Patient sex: M
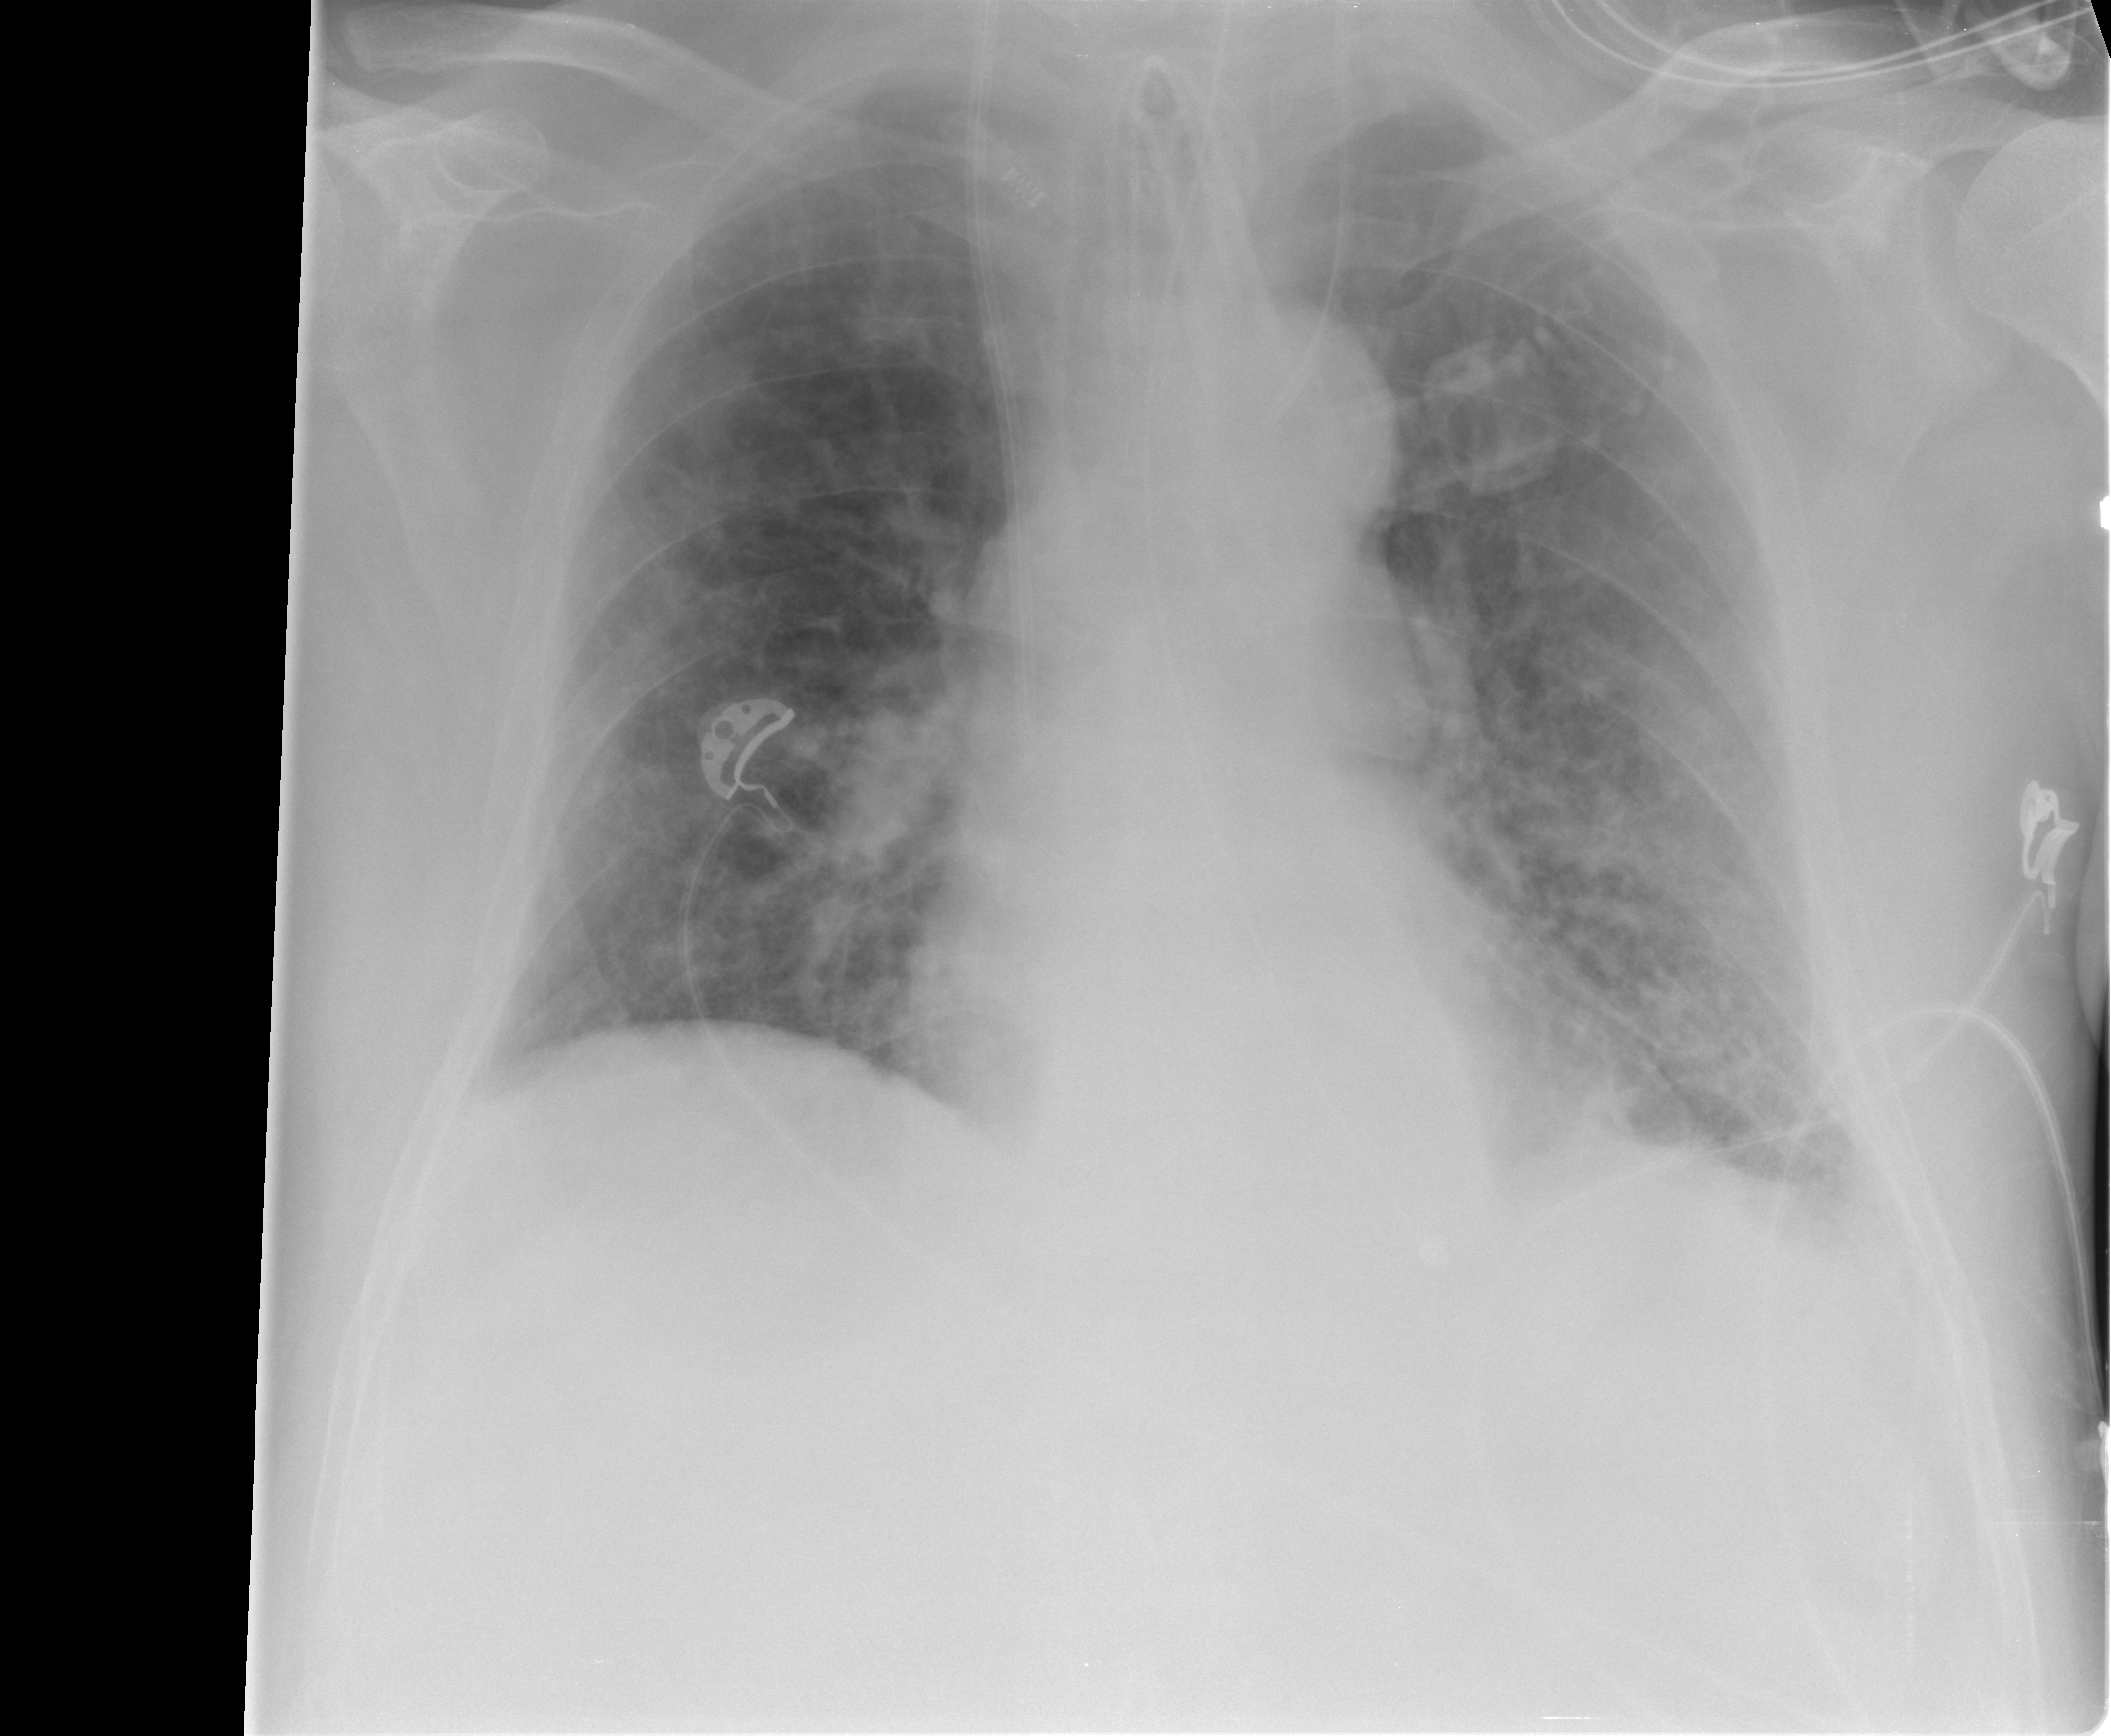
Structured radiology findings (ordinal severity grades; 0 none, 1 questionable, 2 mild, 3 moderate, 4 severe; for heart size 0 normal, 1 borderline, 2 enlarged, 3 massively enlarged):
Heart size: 1
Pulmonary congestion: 2
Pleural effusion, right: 2
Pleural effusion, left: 2
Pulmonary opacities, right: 0
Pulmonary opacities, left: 3
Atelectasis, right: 0
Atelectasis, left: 3